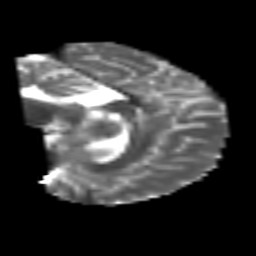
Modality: T2w
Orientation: sagittal
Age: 25
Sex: male
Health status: healthy